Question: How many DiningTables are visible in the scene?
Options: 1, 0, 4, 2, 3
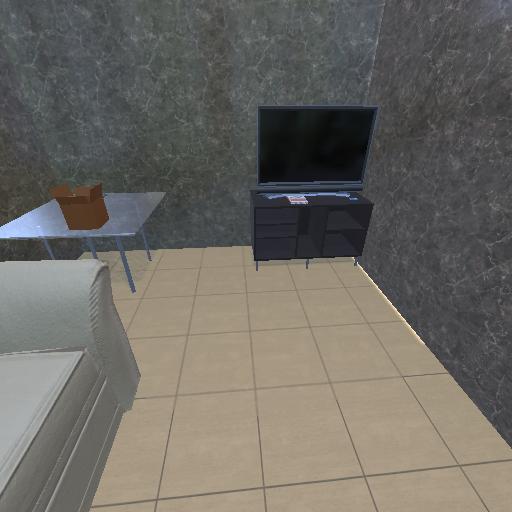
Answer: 1